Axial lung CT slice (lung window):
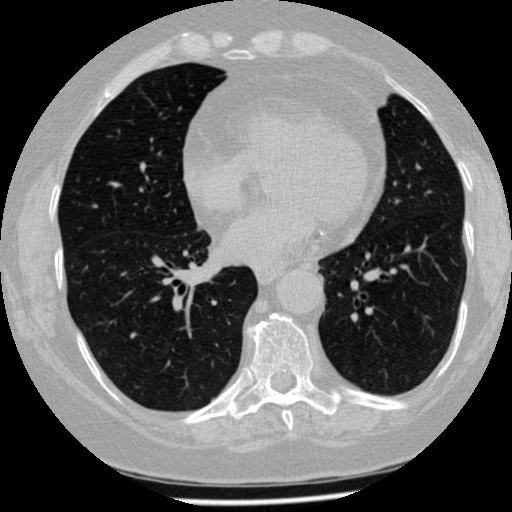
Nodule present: no